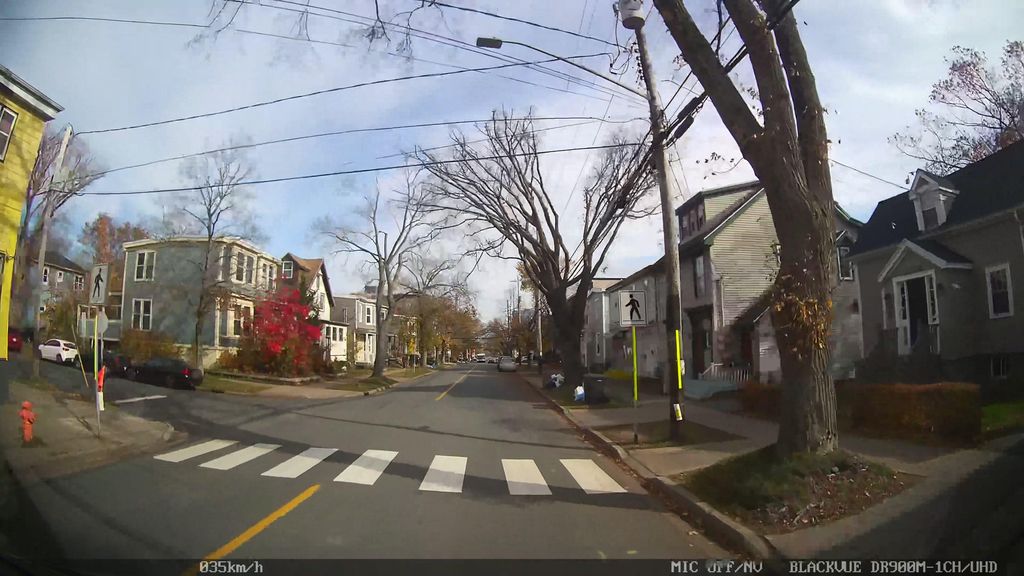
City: halifax